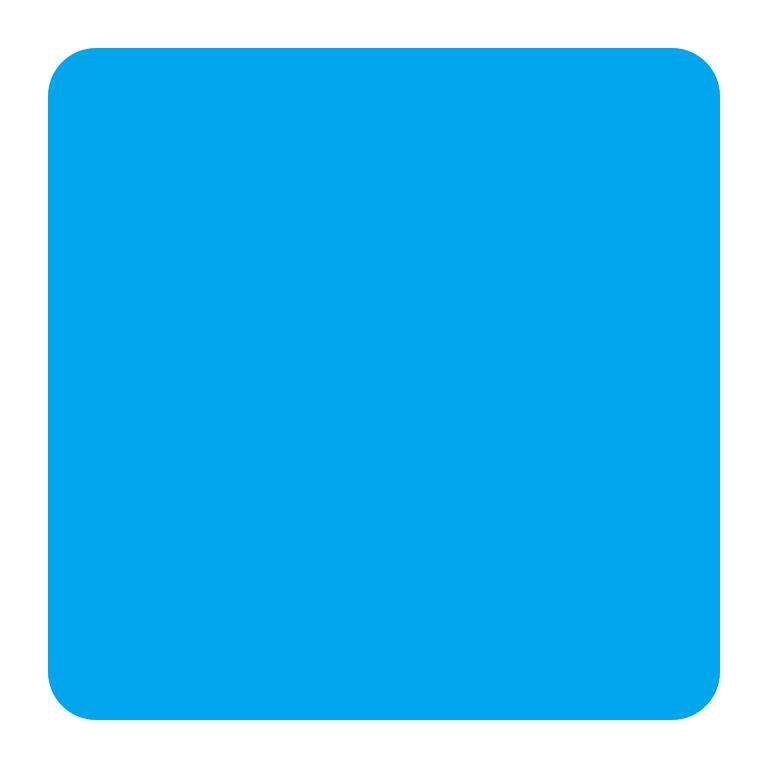
blue square flat